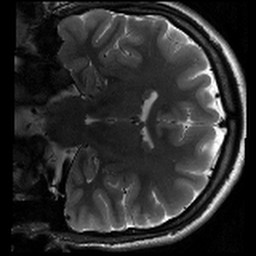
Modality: T2w
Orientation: coronal
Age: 21
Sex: male
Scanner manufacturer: siemens
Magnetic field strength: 3 T
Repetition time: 8.02 s
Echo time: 0.08 s